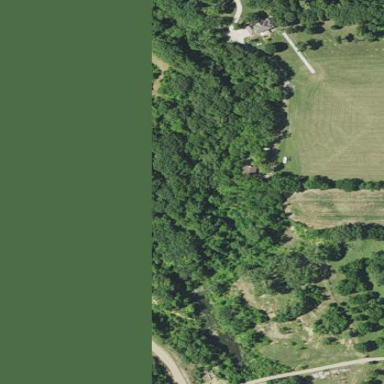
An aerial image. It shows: Serene woodland landscape.